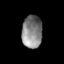
Tissue: prostate
Cell type: T cells
Senescence score: 0.1942
Nuclear area (px): 652
Mean DAPI intensity: 130.317